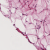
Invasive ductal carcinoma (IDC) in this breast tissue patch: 0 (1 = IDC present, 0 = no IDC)